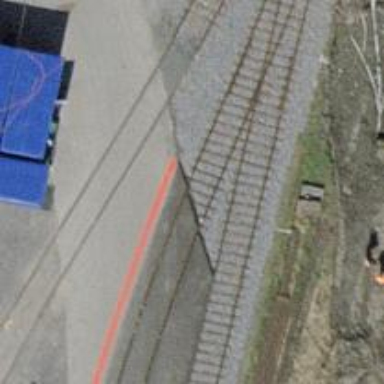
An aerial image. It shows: Single-track railway spur.